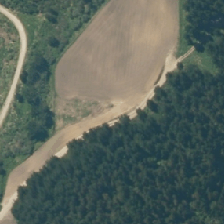
Land cover: shortrotation_cropland